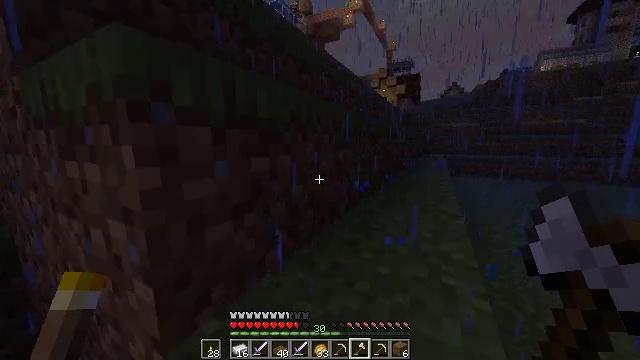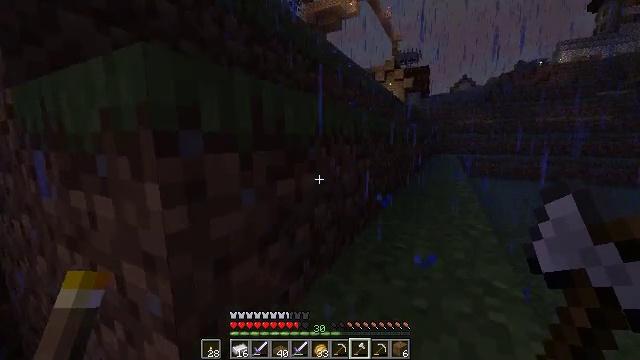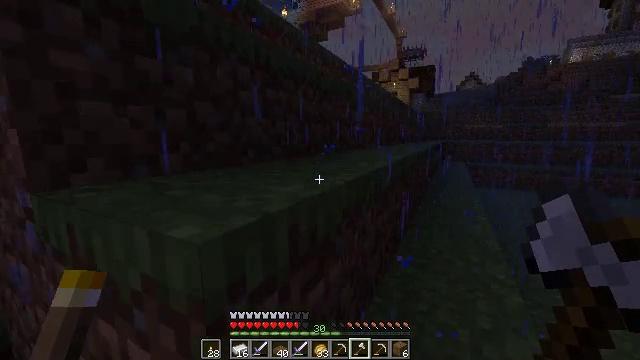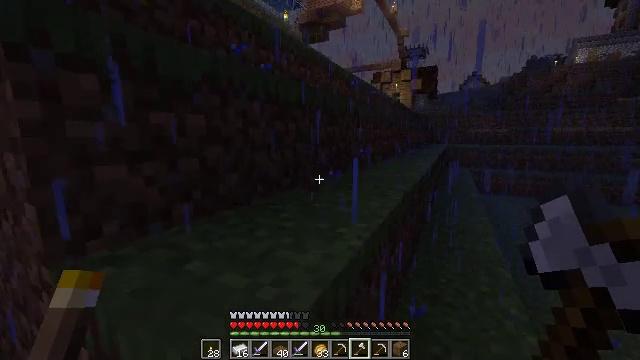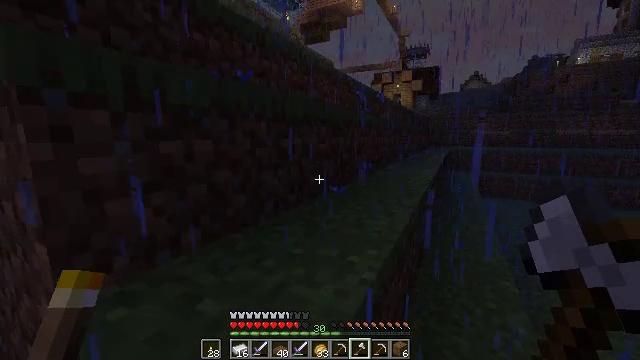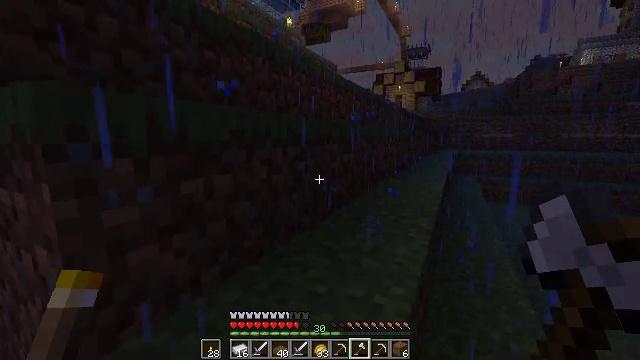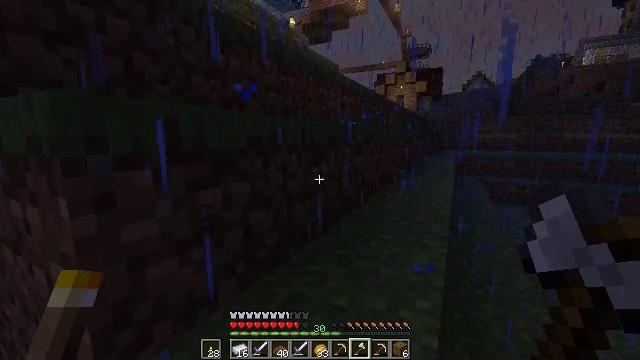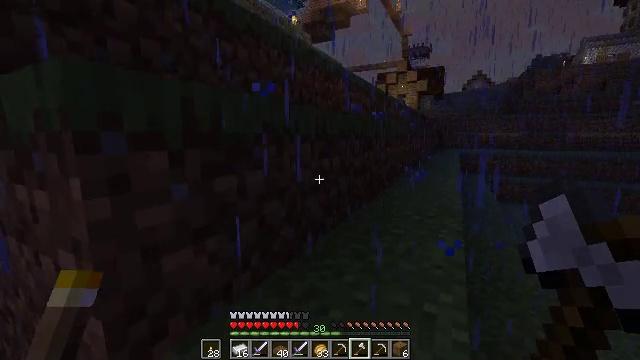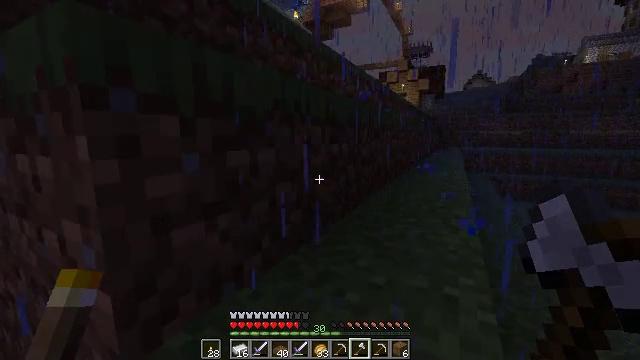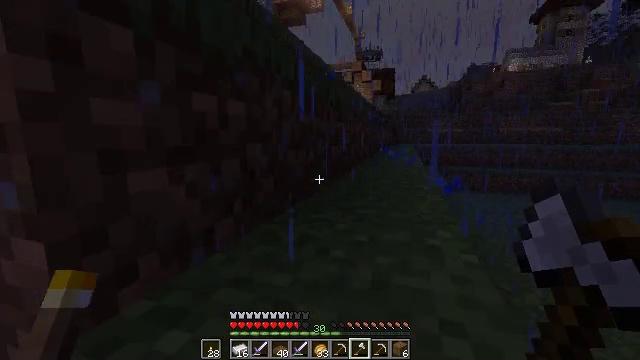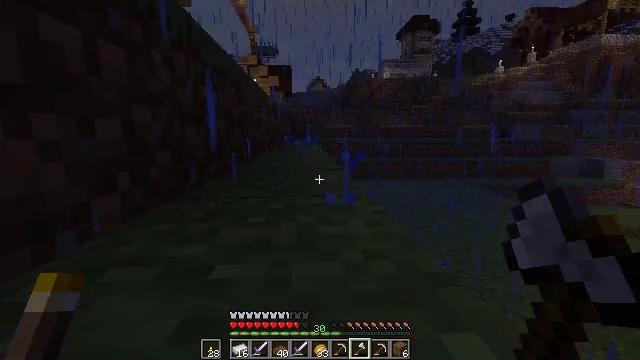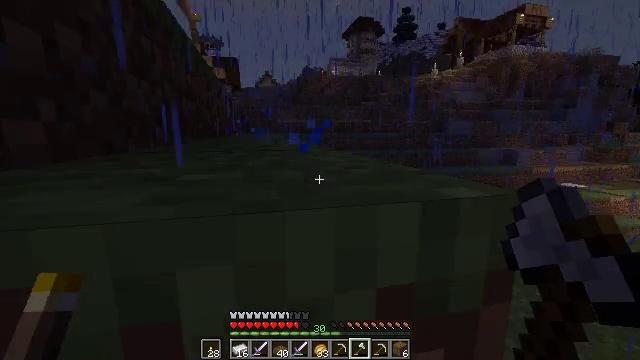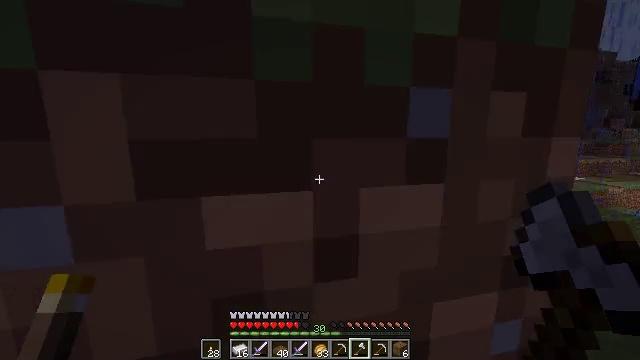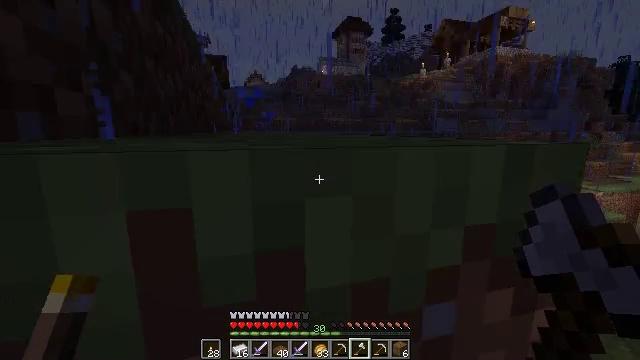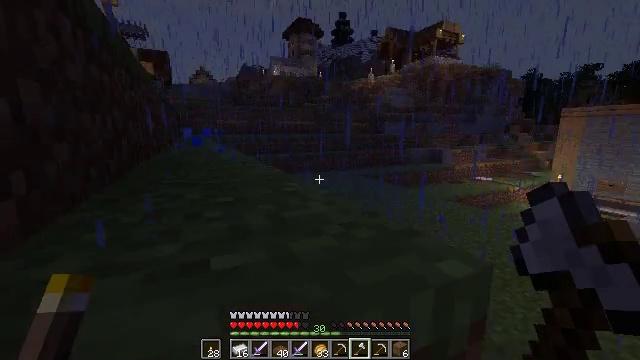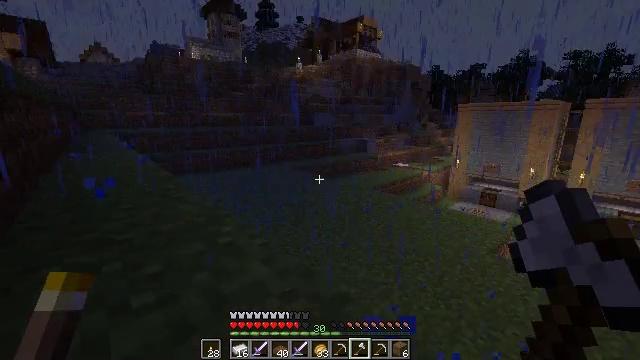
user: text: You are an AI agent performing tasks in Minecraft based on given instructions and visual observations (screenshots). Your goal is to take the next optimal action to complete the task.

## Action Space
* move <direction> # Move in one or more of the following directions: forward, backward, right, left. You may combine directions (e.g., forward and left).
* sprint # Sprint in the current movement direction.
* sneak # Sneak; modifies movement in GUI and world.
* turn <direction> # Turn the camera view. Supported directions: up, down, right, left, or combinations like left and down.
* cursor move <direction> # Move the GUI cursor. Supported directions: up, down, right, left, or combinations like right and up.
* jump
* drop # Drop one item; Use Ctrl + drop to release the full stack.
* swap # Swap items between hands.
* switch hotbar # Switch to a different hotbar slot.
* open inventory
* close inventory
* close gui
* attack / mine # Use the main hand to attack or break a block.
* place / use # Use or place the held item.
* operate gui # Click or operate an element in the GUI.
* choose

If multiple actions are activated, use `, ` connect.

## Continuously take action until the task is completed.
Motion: motion action
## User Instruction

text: Craft a grindstone.
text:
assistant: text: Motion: move forward, jump
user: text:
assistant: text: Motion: move forward, jump
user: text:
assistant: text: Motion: move forward, jump
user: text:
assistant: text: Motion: move forward, jump
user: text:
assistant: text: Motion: move forward, jump
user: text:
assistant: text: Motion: move forward, jump
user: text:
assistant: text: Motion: move forward, jump
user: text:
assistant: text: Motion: move forward, sprint, jump
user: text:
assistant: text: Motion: move forward, sprint, turn right, jump
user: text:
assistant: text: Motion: move forward, sprint, turn right, jump
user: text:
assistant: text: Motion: move forward, sprint, turn right, jump
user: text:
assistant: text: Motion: move forward, sprint, jump
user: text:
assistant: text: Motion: move forward, turn right, jump
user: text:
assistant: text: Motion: move forward, turn right, jump
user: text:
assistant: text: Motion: move forward, turn right and down, jump
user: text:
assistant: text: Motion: move forward, sprint, turn right and down, jump
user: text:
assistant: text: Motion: move forward, sprint, turn right and down, jump
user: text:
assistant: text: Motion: move forward, sprint, jump
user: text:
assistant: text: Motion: move forward, sprint, jump
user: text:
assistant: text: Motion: move forward, jump
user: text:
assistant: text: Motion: move forward, jump
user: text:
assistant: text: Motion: move forward, jump
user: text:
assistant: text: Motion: move forward, jump
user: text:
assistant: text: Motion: move forward, jump
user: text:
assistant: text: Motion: move forward, sprint, turn left, jump
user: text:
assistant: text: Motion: move forward, sprint, turn left, jump
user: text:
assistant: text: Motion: move forward, sprint, turn left, jump
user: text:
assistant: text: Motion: move forward, sprint, turn left, jump
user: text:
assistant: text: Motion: move forward, turn left, jump
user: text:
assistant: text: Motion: move forward, turn left, jump